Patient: sex M, age 61
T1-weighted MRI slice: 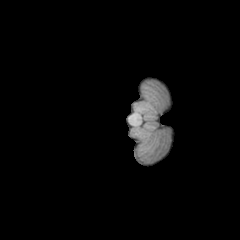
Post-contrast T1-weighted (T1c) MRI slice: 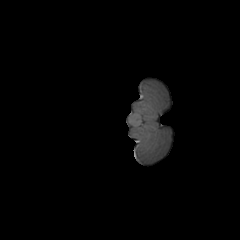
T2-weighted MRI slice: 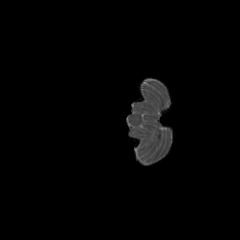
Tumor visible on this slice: no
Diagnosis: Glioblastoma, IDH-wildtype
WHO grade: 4